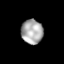
Tissue: lung
Cell type: Myeloid cells
Senescence score: 0.2369
Nuclear area (px): 516
Mean DAPI intensity: 170.525